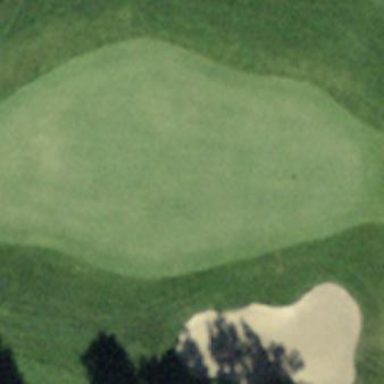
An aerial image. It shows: Golf green.